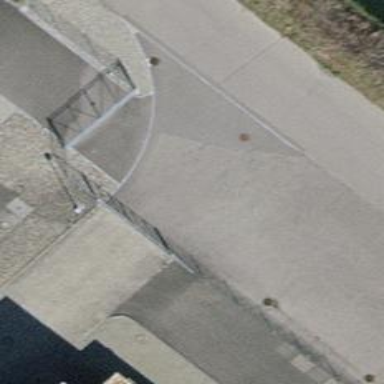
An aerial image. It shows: Gate.